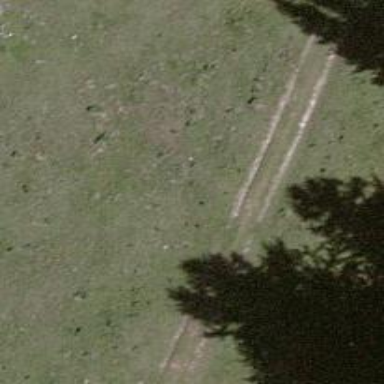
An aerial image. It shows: Track with very rough surface.